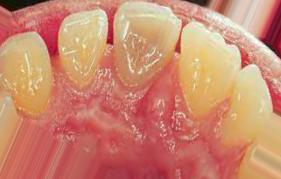
Condition: Tooth Discoloration